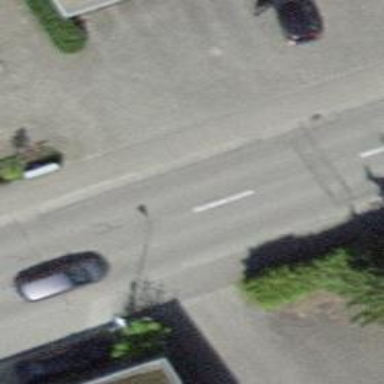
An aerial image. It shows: Residential road with asphalt surface. Both sides have sidewalks.